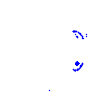
Particle: electron